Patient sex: M
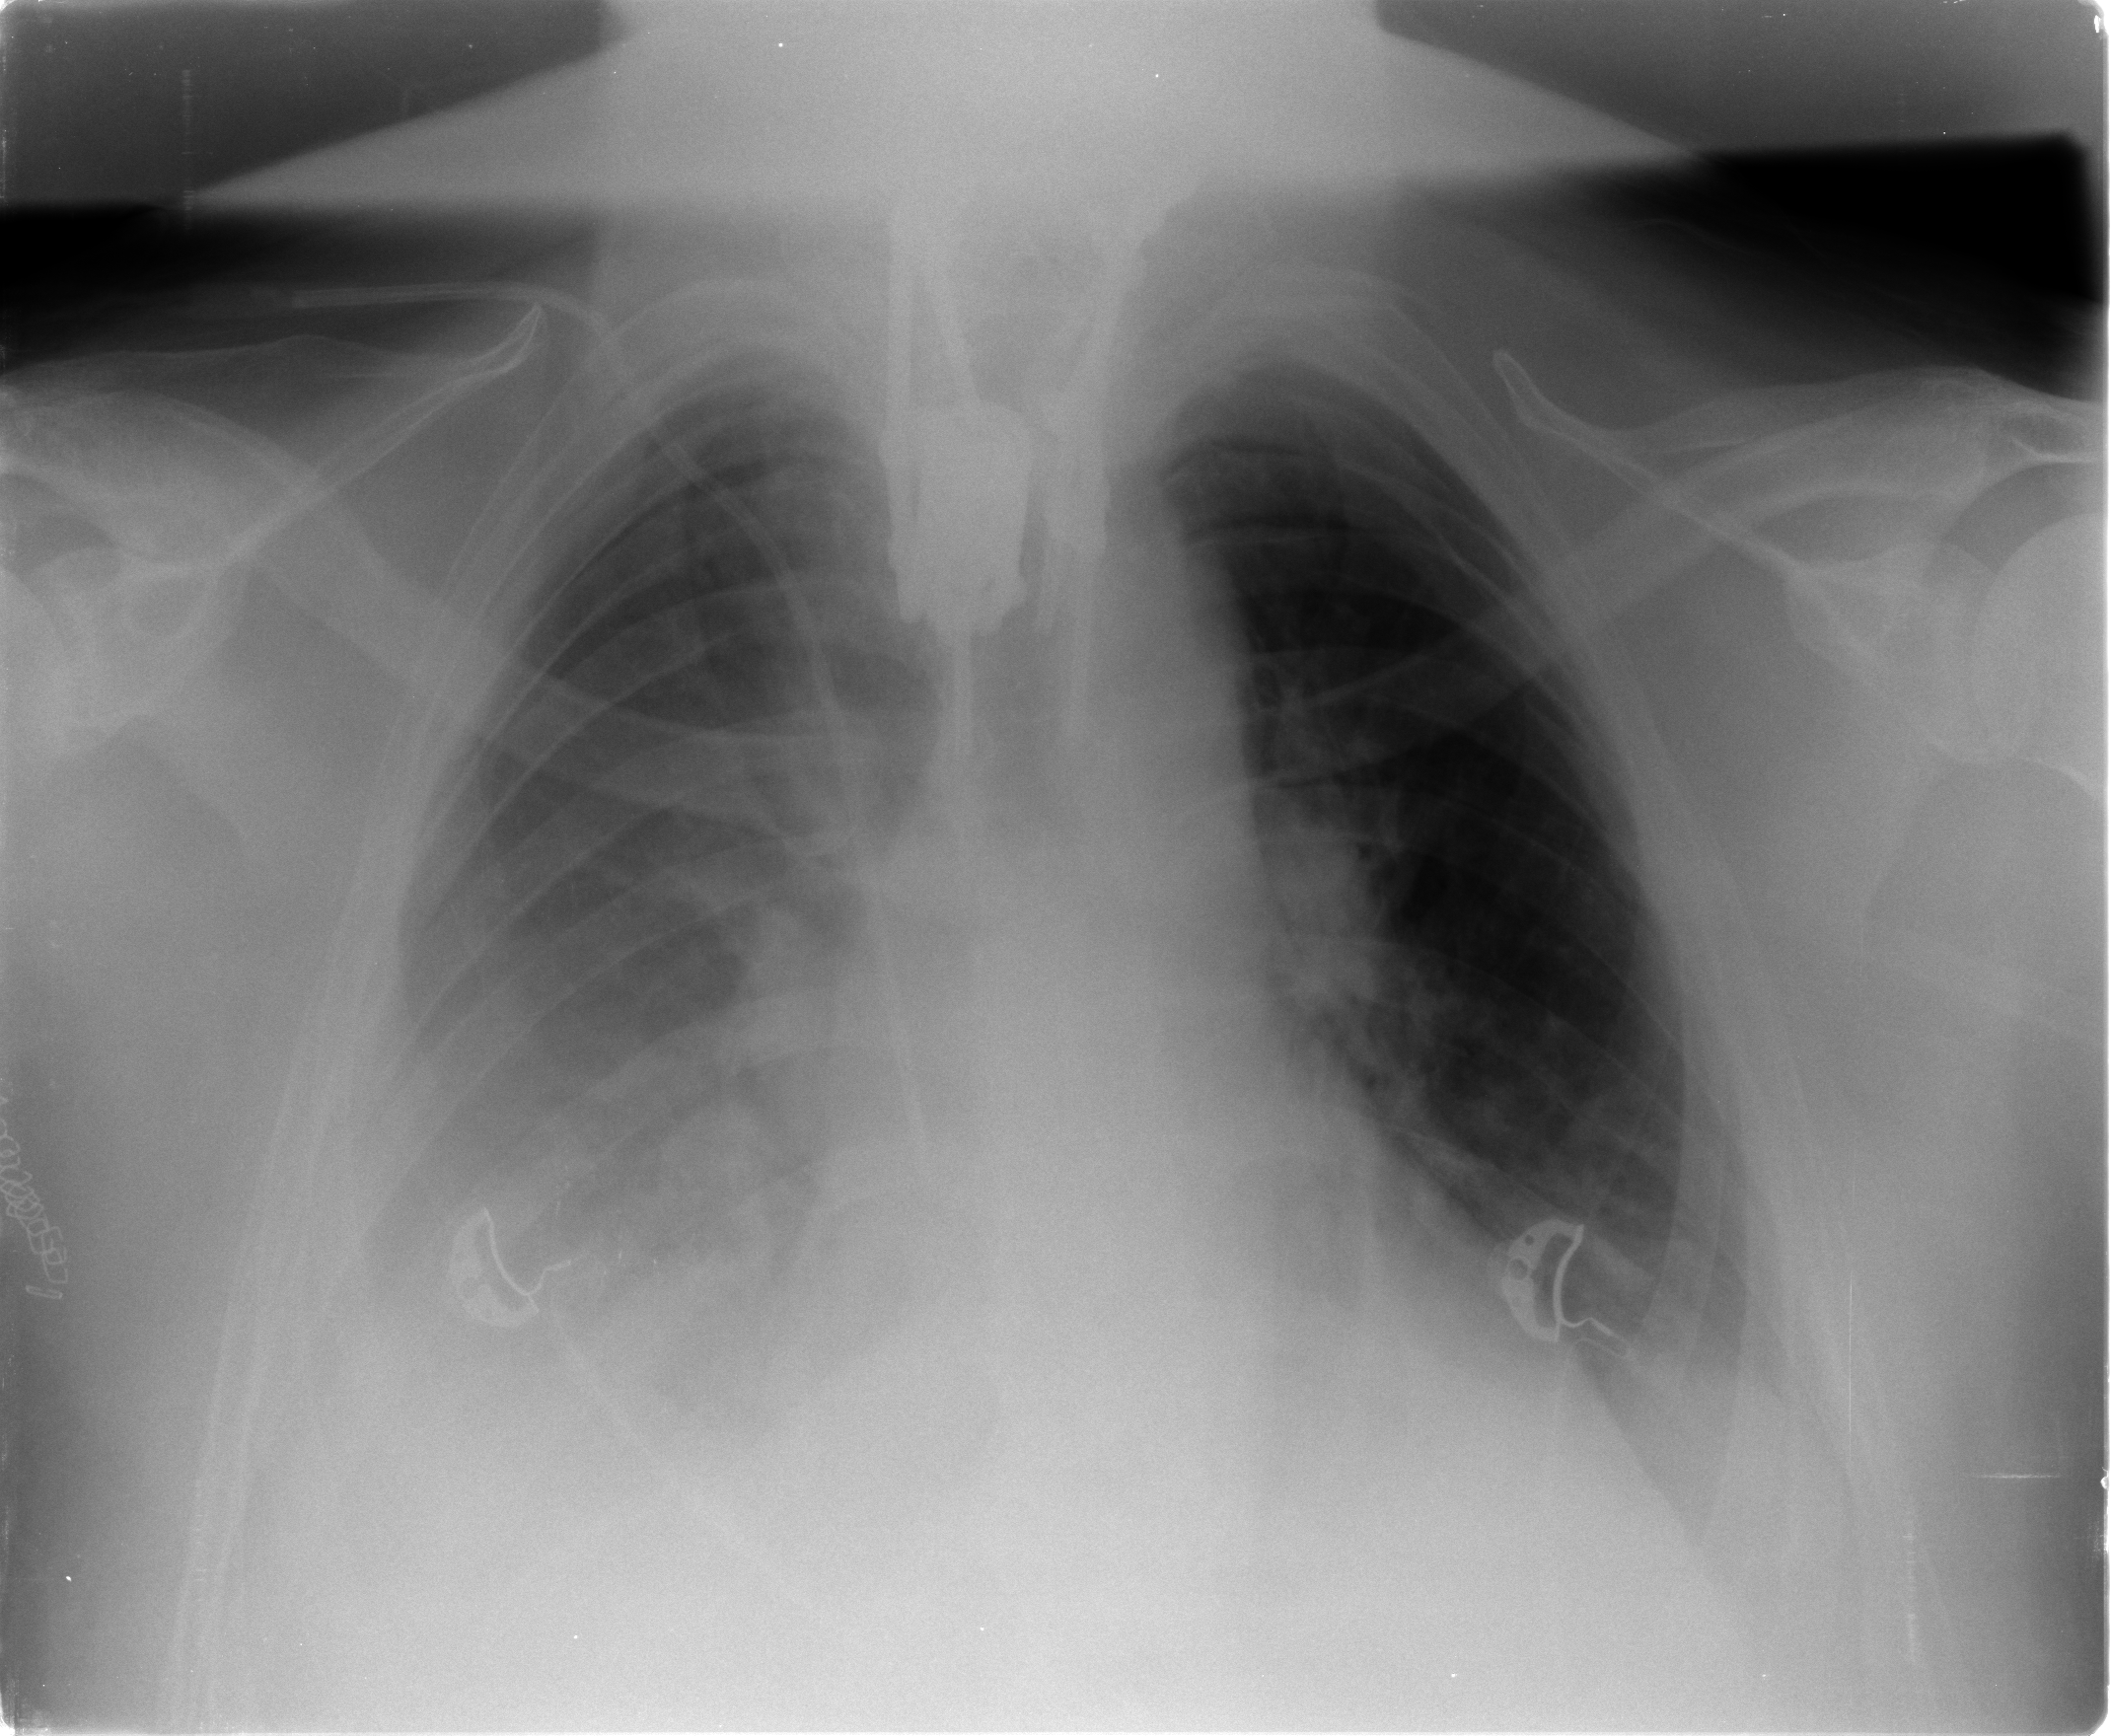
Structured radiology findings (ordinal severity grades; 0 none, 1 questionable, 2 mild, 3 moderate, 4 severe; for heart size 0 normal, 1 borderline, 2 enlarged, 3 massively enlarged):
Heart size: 1
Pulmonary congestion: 2
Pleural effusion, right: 3
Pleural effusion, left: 2
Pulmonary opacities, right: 0
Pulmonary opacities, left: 1
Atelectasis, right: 2
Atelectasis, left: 2